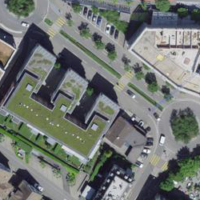
EUNIS habitat code: 54
Species observed at this site:
Echium vulgare